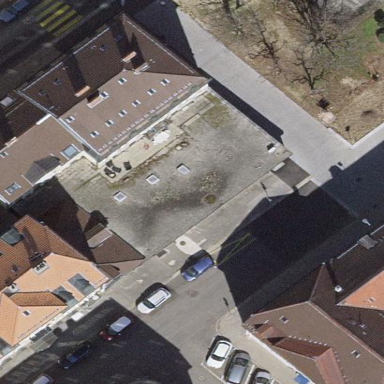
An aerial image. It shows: Group of garages.